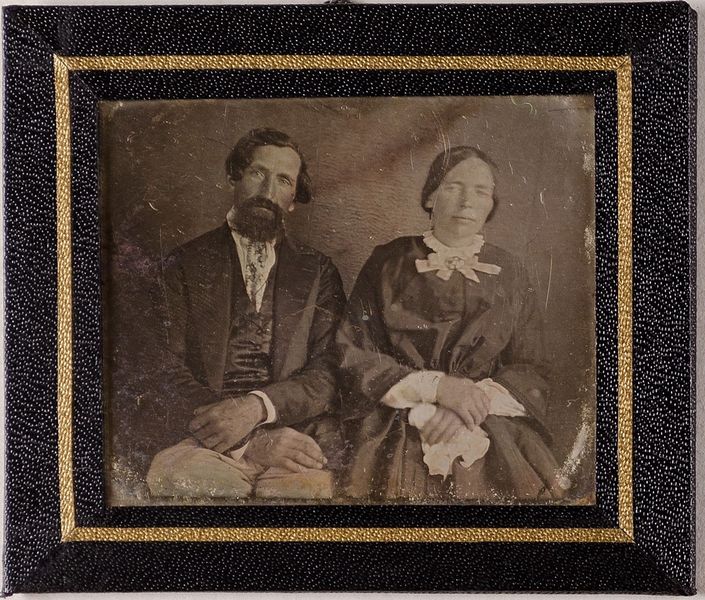
Titel: Unbekanntes Paar
Standort: Hamburg
Institution: Museum für Kunst und Gewerbe Hamburg
Schlagwörter: mann, frau, bart, figur, foto, fotografie, photographie, doppelbildnis, doppelportrait, photo, lichtbild, daguerreotypie, bildwerke, angewandte und bildende kunst, hessische systematik, porträtfotografie, porträtphotographie, doppelporträt